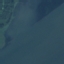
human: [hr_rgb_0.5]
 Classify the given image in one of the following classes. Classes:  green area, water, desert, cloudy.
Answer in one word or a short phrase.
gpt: water